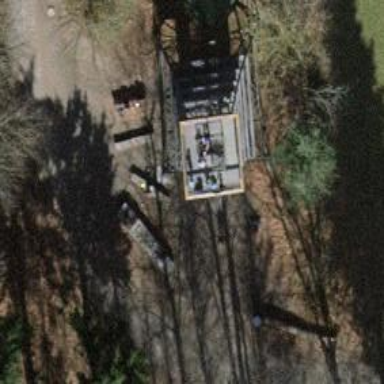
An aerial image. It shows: Picnic table located in leisure land area.